Question: Is there a straight forward way to plot a non-convex surface in R?
I have used something like the following for convex surfaces and it works fine:
'''
xyz <- cbind(y,x,z)
tbr <- t(surf.tri(xyz, delaunayn(xyz)))
rgl.triangles(xyz[tbr,1], xyz[tbr,2], xyz[tbr,3])
'''
However, for non-convex surfaces, concave areas become filled. I think this is a problem with the function 'delaunayn()' as it uses the library which does not support triangulations or mesh generation of non-convex objects.
Any suggestions appreciated.
P.S.
I have data as an ascii file but it has 3 columns and is 225 lines long. What is the best way of providing this?
Data available at: <URL>
The top of the plot should be concave! This is an image created using 'persp3d()' of how the surface should look. It has been calculated using more grid points on a regular grid in polar coordinates, rather than using irregular collocation points.

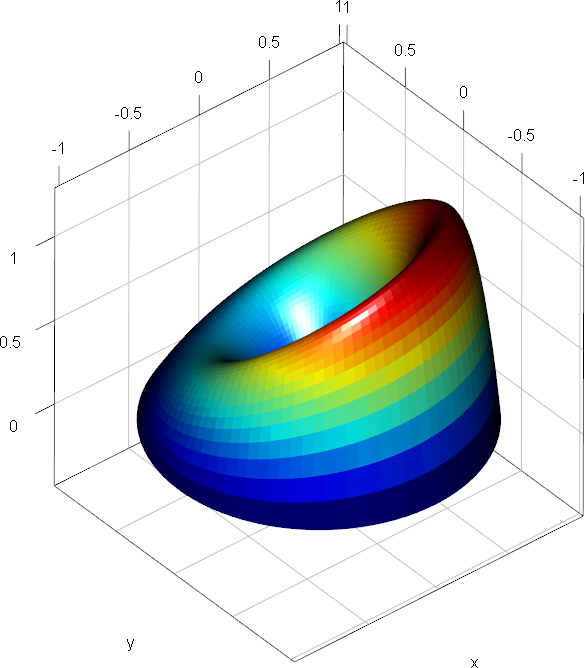
Answer: I feel 'deldir::deldir()' does something better than 'geometry::delaunayn()' in this case (as a memorial to a new function 'rgl::plot3d.deldir()'). (I used <URL>
'''
library(rgl); library(deldir)
dxyz <- deldir(xyz[,1], xyz[,2], z=xyz[,3])
open3d()
plot3d(dxyz, col=cm.colors(256)[cut(xyz[,3], 256)], alpha=0.9) # there isn't a bottom
wire3d(as.mesh3d(dxyz), col="black")
'''
<URL>